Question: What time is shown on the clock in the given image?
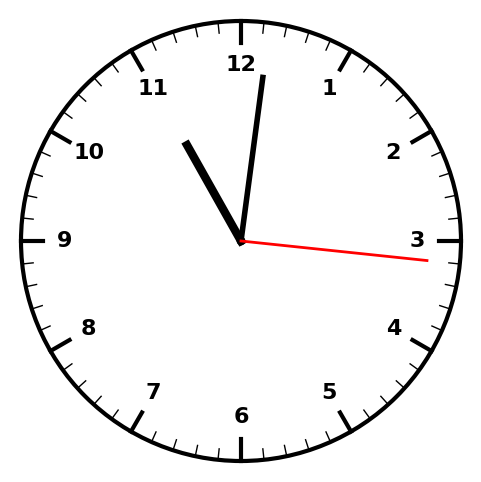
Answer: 11:01:16